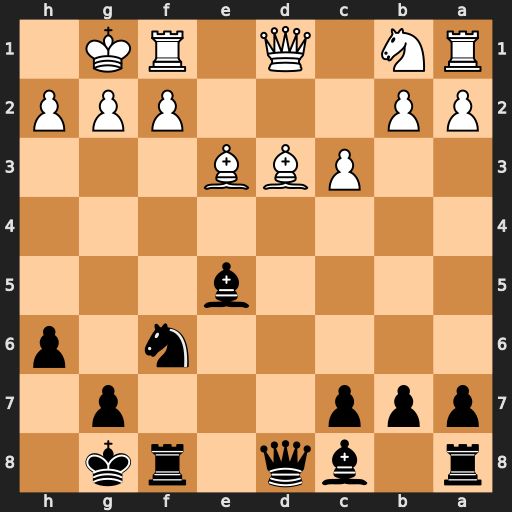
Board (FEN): r1bq1rk1/ppp3p1/5n1p/4b3/8/2PBB3/PP3PPP/RN1Q1RK1
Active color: b
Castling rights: -
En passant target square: -
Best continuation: Bxh2+ Kxh2 Ng4+ Kg1 Qh4